Field crop: maize
Growth stage: 2
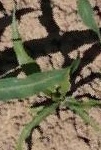
Species: maize